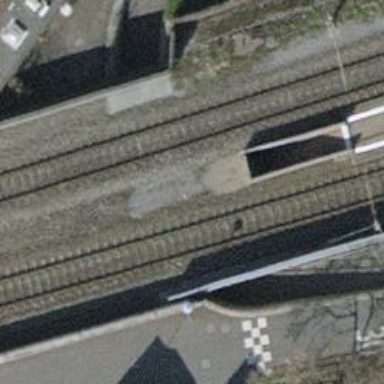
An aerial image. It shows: Tunnel footway.